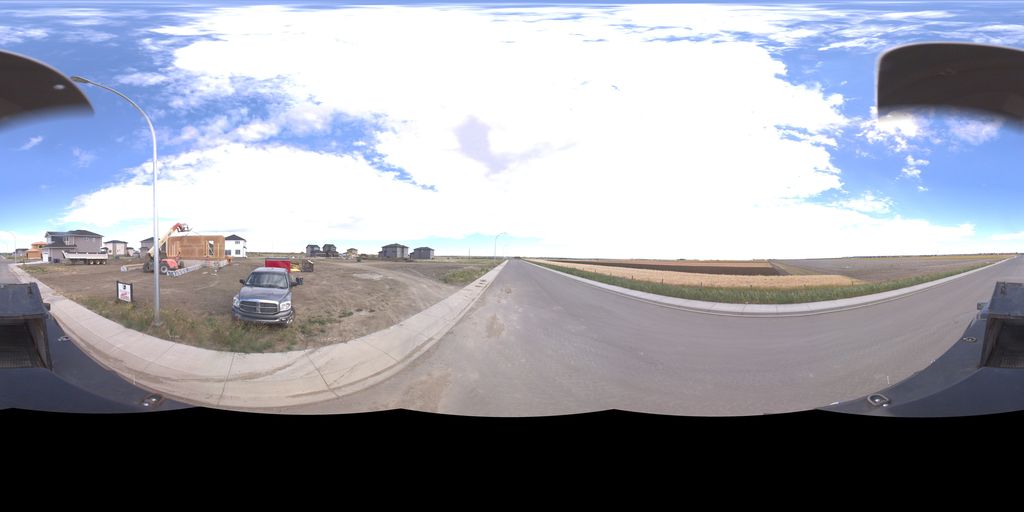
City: saskatoon